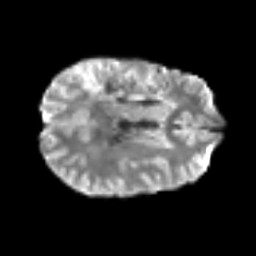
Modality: T2w
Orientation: axial
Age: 41
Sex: male
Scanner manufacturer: siemens
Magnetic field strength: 3 T
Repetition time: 6.1 s
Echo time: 0.101 s